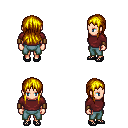
a pixel art fantasy rpg character, female body template, human, light skin, maroon long-sleeve shirt, teal pants, blonde unkempt hairstyle, leather bracers, ghillies, four views (front, back, left, right), 2x2 character sprite sheet, small pixel art, hard edges, no anti-aliasing